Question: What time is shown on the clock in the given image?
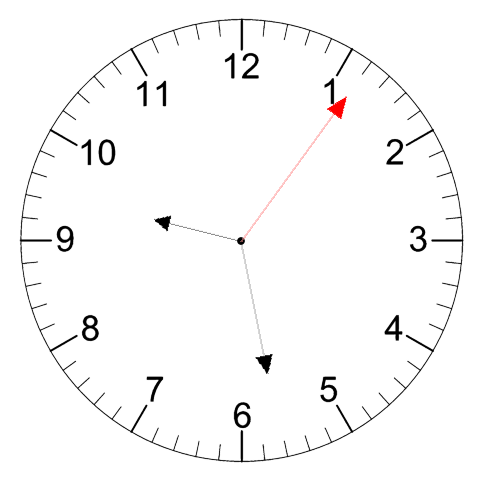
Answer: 09:28:06